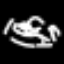
Label: frog